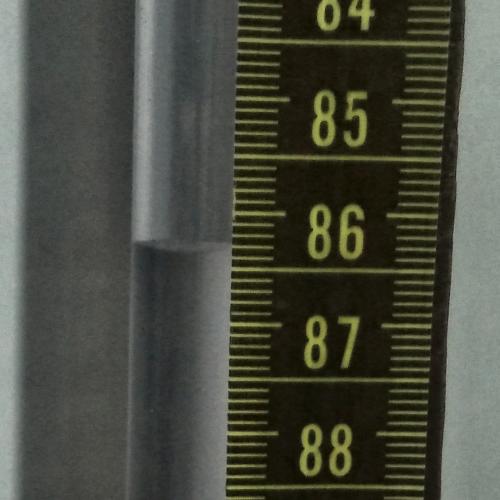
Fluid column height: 86.3 cm